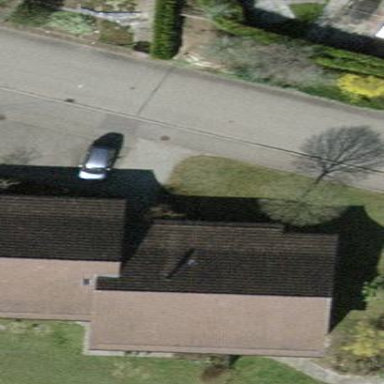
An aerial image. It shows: Gabled roof adorns the apartments building.